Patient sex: M
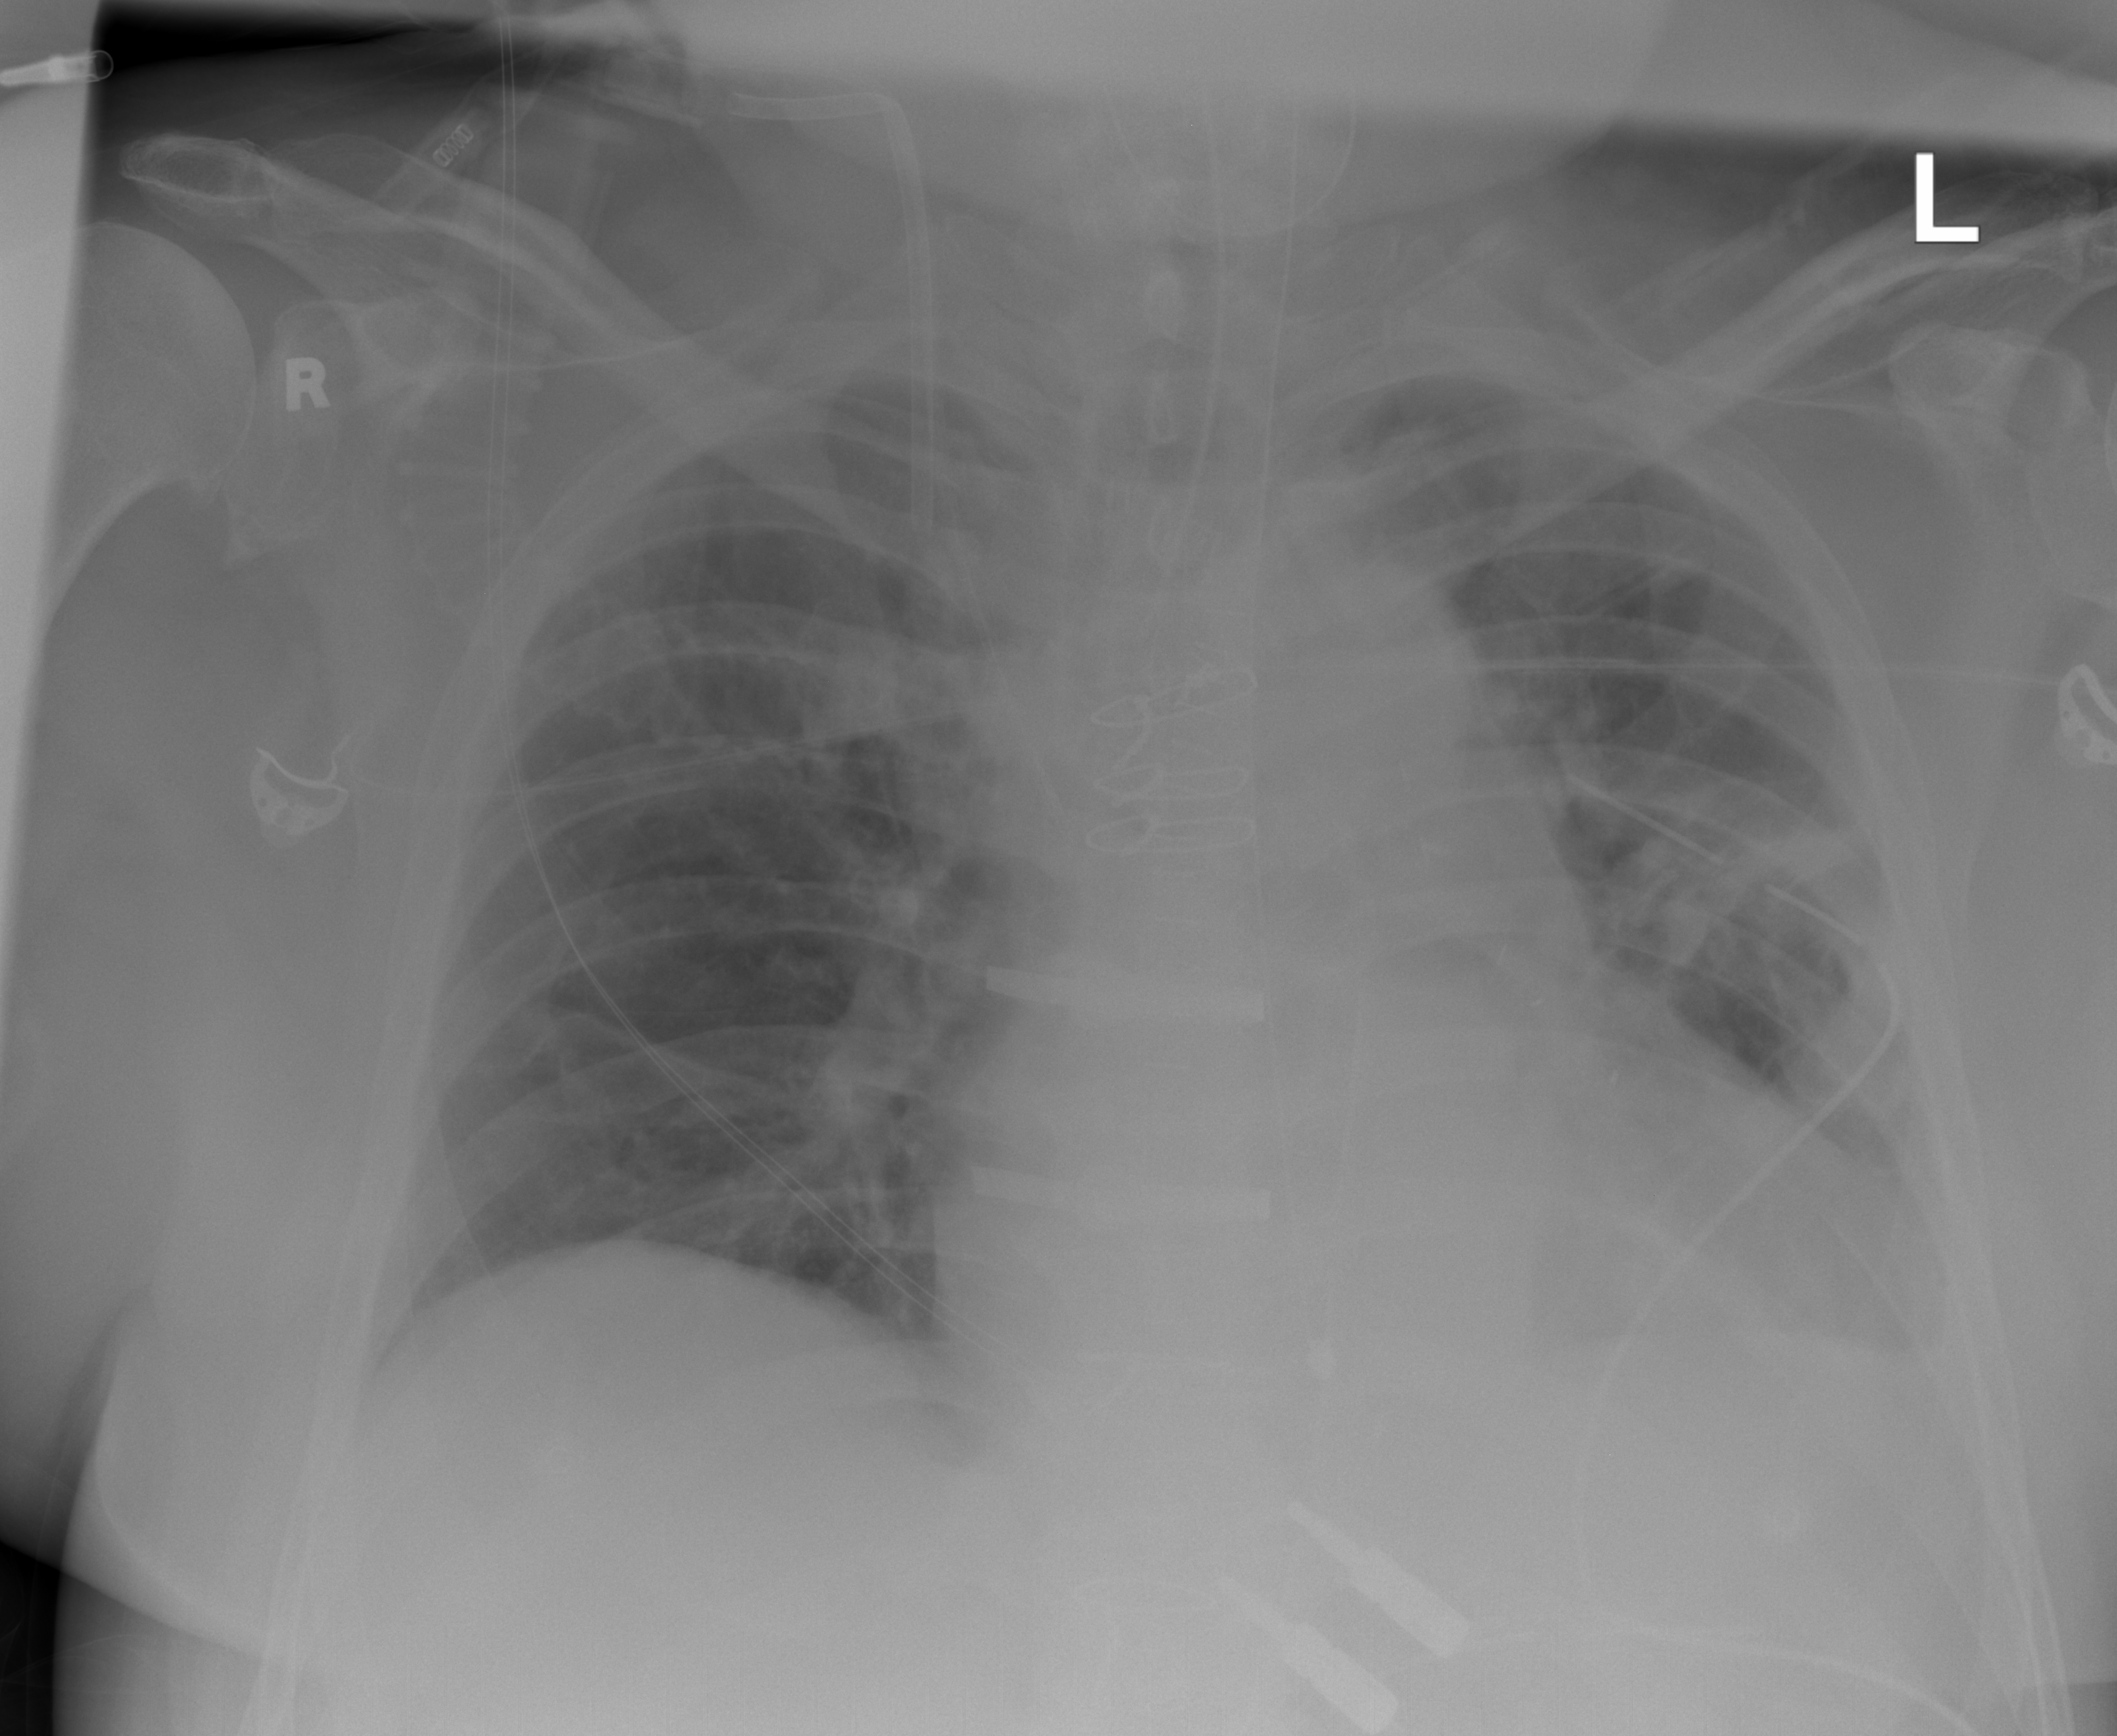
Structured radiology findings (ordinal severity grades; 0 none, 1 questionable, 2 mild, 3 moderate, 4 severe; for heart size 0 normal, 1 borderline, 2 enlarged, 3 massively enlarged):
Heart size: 2
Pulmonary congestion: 2
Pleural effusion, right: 0
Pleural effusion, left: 0
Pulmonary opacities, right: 0
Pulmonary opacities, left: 0
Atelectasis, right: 0
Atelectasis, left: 2